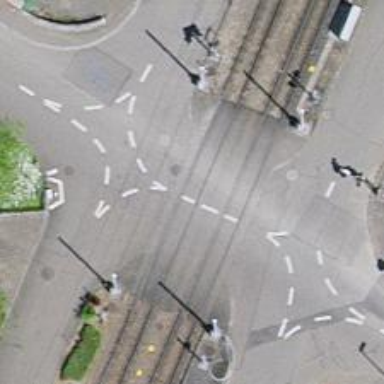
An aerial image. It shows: Uncontrolled level crossing along the railway.